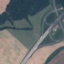
Land use / land cover: Highway